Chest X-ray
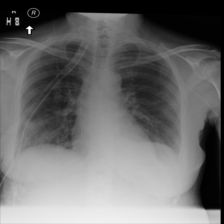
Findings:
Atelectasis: negative
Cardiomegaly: negative
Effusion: negative
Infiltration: positive
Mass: negative
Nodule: negative
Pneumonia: negative
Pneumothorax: negative
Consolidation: negative
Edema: negative
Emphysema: negative
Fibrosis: negative
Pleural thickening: negative
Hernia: negative